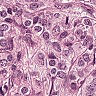
Metastatic tissue present: yes